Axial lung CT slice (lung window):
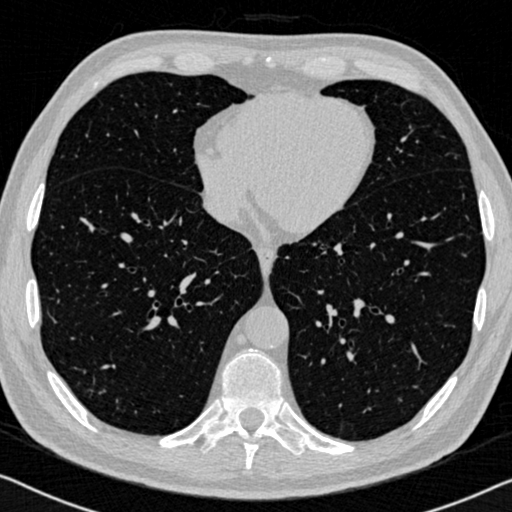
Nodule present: no